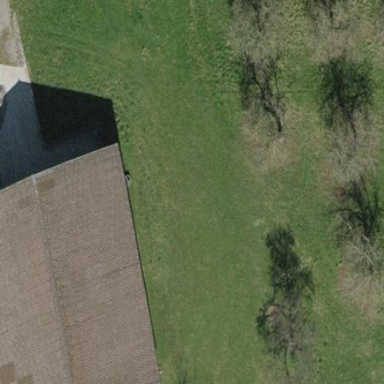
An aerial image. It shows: Building with tile roof.